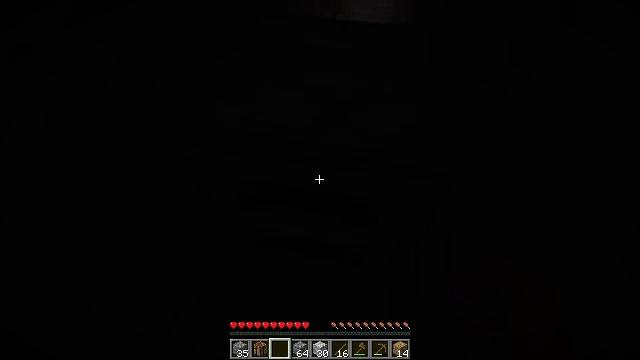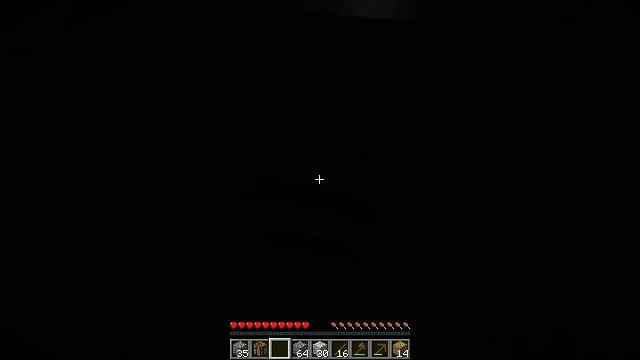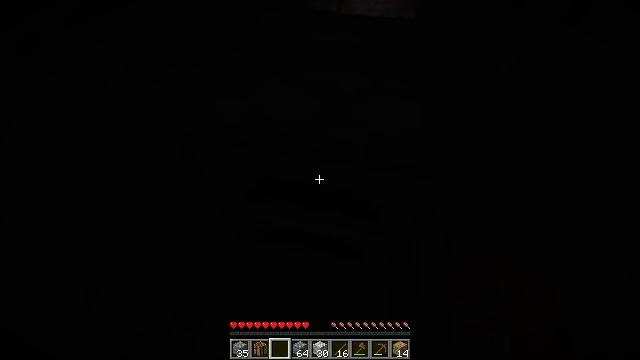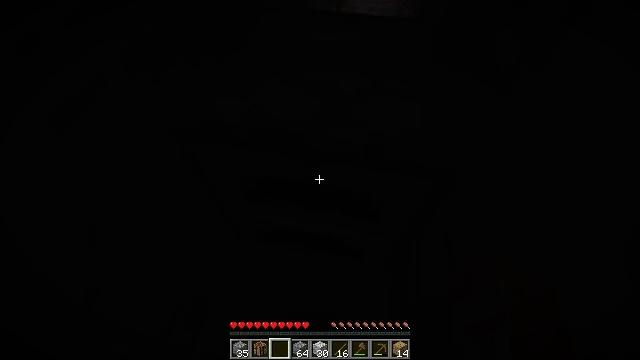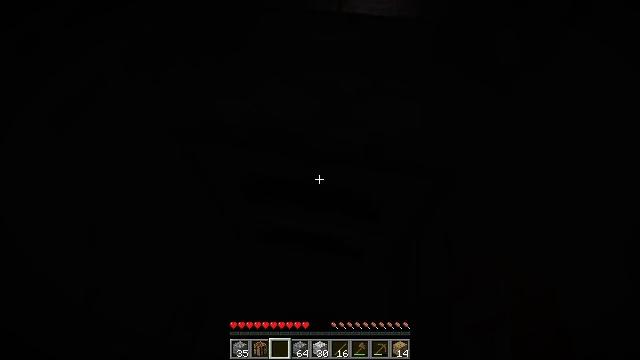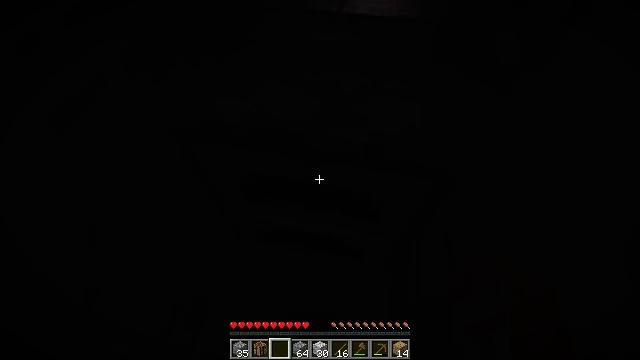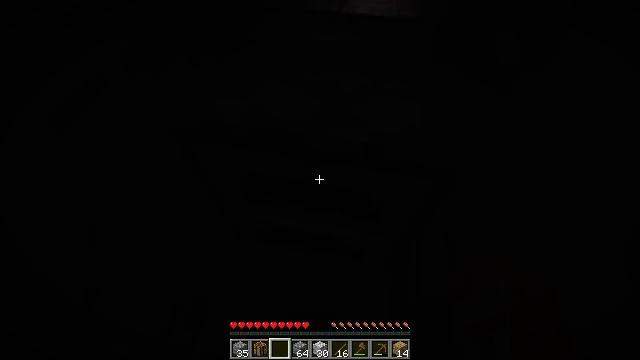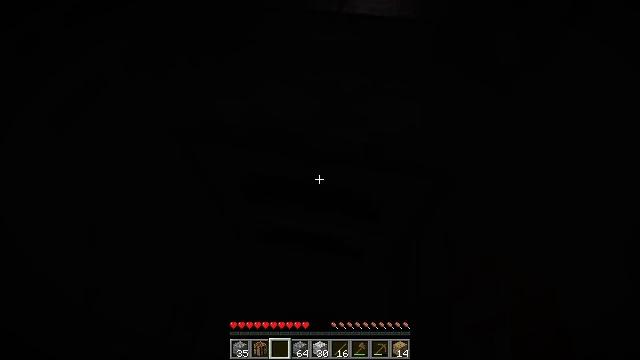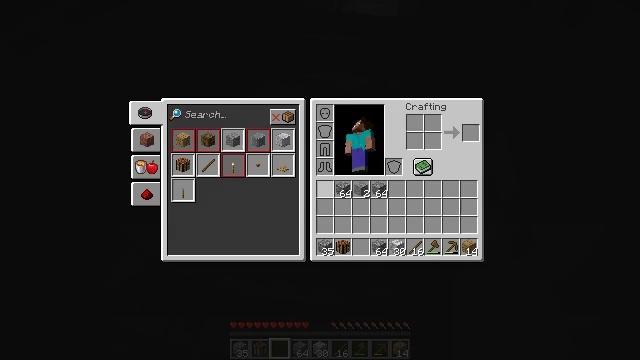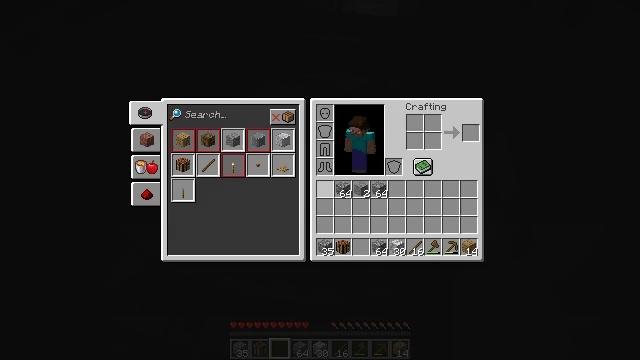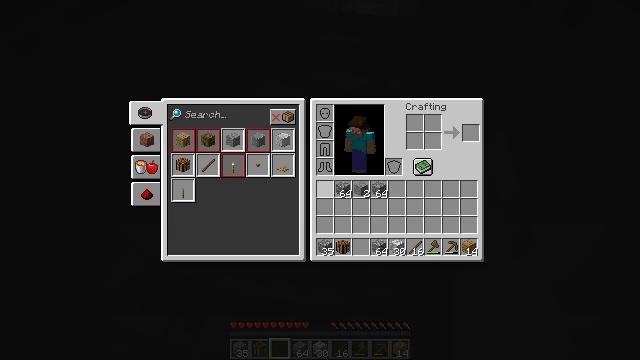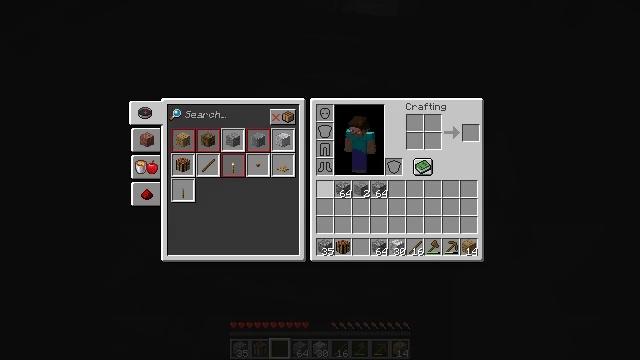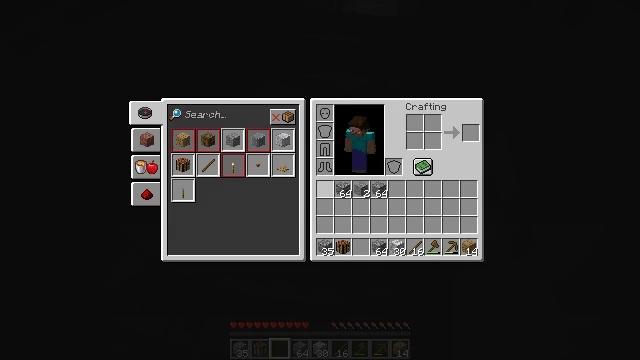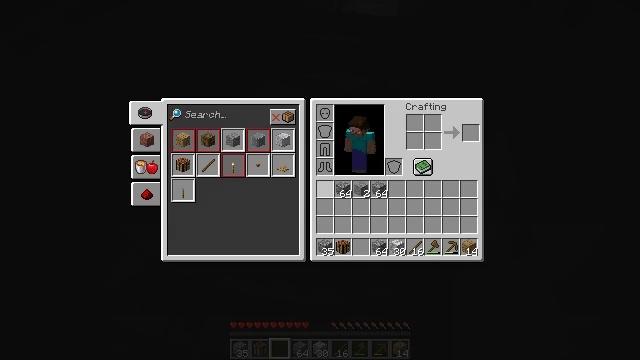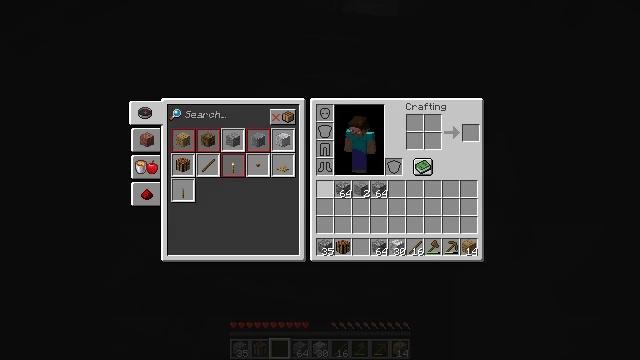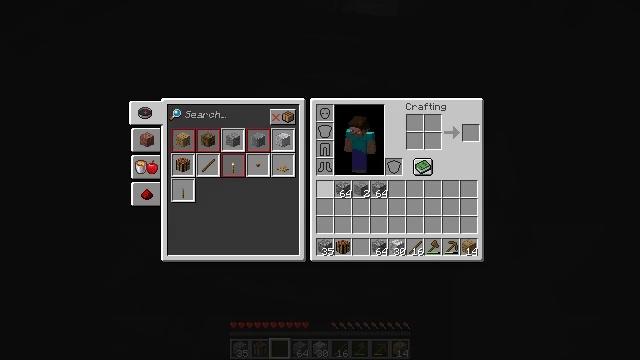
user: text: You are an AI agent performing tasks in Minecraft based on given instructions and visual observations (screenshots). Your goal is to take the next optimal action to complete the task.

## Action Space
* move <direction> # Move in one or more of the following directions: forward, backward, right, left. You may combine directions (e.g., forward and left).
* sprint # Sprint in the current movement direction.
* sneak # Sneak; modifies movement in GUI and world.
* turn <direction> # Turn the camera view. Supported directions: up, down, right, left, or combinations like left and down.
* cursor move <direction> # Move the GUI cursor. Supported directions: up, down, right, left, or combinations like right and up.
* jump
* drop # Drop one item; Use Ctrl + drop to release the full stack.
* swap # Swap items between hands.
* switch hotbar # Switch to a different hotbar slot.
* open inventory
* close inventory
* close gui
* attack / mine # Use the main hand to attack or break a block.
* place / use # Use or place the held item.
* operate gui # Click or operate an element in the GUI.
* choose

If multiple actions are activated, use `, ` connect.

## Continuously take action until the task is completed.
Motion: motion action
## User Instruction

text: Get the furnace back into your inventory.
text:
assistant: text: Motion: no_op
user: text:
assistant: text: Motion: no_op
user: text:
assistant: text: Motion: no_op
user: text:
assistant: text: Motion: no_op
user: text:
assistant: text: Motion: no_op
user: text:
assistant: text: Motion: no_op
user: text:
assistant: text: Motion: no_op
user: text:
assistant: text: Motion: close inventory
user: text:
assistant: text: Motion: close inventory
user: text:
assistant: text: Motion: open gui
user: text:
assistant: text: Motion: no_op
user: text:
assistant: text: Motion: no_op
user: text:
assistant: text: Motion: no_op
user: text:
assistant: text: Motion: no_op
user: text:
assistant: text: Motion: no_op
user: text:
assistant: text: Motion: no_op
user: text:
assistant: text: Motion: no_op
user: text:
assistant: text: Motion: no_op
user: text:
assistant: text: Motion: no_op
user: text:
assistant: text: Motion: no_op
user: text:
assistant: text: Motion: no_op
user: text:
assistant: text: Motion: no_op
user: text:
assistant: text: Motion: no_op
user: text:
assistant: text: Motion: no_op
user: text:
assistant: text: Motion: no_op
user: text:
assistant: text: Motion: no_op
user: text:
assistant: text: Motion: close gui
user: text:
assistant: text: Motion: open inventory
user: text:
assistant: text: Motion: no_op
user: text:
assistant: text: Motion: no_op